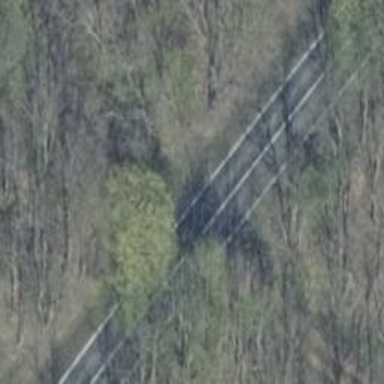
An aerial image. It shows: Dirt track road with grade 4 tracktype.